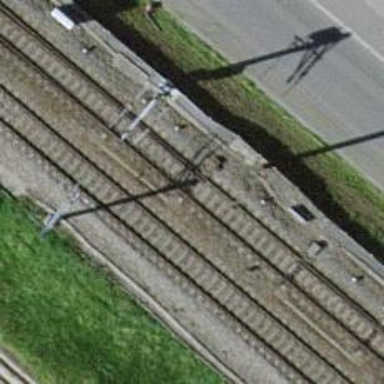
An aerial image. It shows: Railway switch.